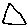
Label: triangle